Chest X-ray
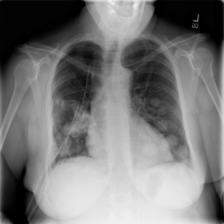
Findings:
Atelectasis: negative
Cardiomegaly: negative
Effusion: negative
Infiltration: negative
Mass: negative
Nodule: positive
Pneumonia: negative
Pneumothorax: negative
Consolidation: negative
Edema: negative
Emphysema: negative
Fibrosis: negative
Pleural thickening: negative
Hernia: negative